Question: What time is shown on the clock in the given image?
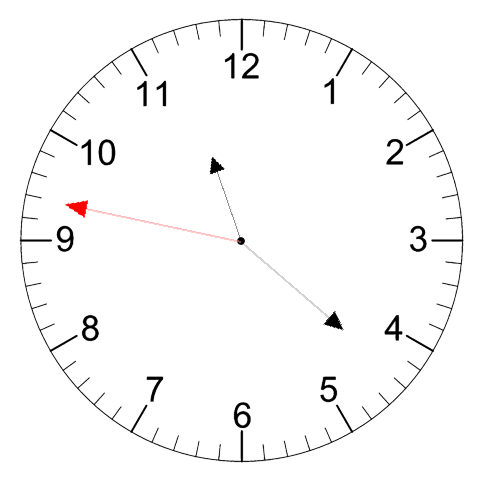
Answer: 11:21:47